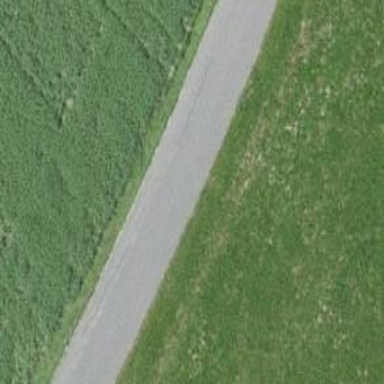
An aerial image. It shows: Unclassified road.